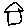
Label: house